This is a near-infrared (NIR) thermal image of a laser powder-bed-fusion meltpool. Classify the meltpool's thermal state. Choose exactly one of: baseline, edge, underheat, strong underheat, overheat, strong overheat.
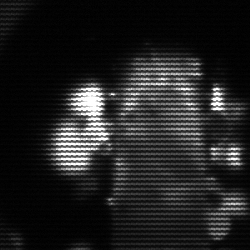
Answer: strong underheat